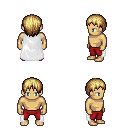
a pixel art fantasy rpg character, male body template, human, tanned skin, white cape, red pants, blonde plain hairstyle, four views (front, back, left, right), 2x2 character sprite sheet, small pixel art, hard edges, no anti-aliasing